Interaction volume radius: 5 \u00c5
Interaction volume height: 15 \u00c5
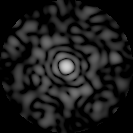
Disorder parameter: 0.8269